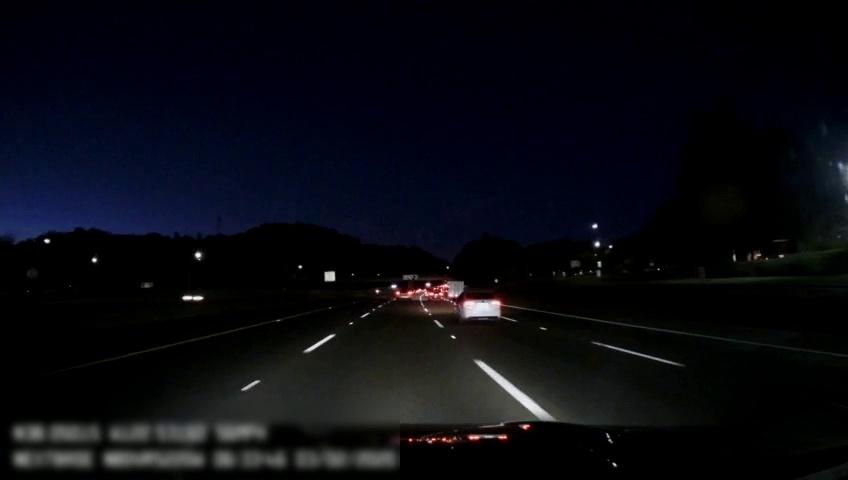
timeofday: Night
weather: Other
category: Drivable Space
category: Vehicles | Car
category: Vehicles | Other LV
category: Vehicles | Car
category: Vehicles | SUV
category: Vehicles | Car
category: Lanes | Alternate Lane
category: Lanes | Current Lane
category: Lanes | Current Lane
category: Lanes | Alternate Lane
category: Lanes | Alternate Lane